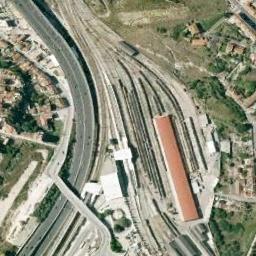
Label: railway_station